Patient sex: F
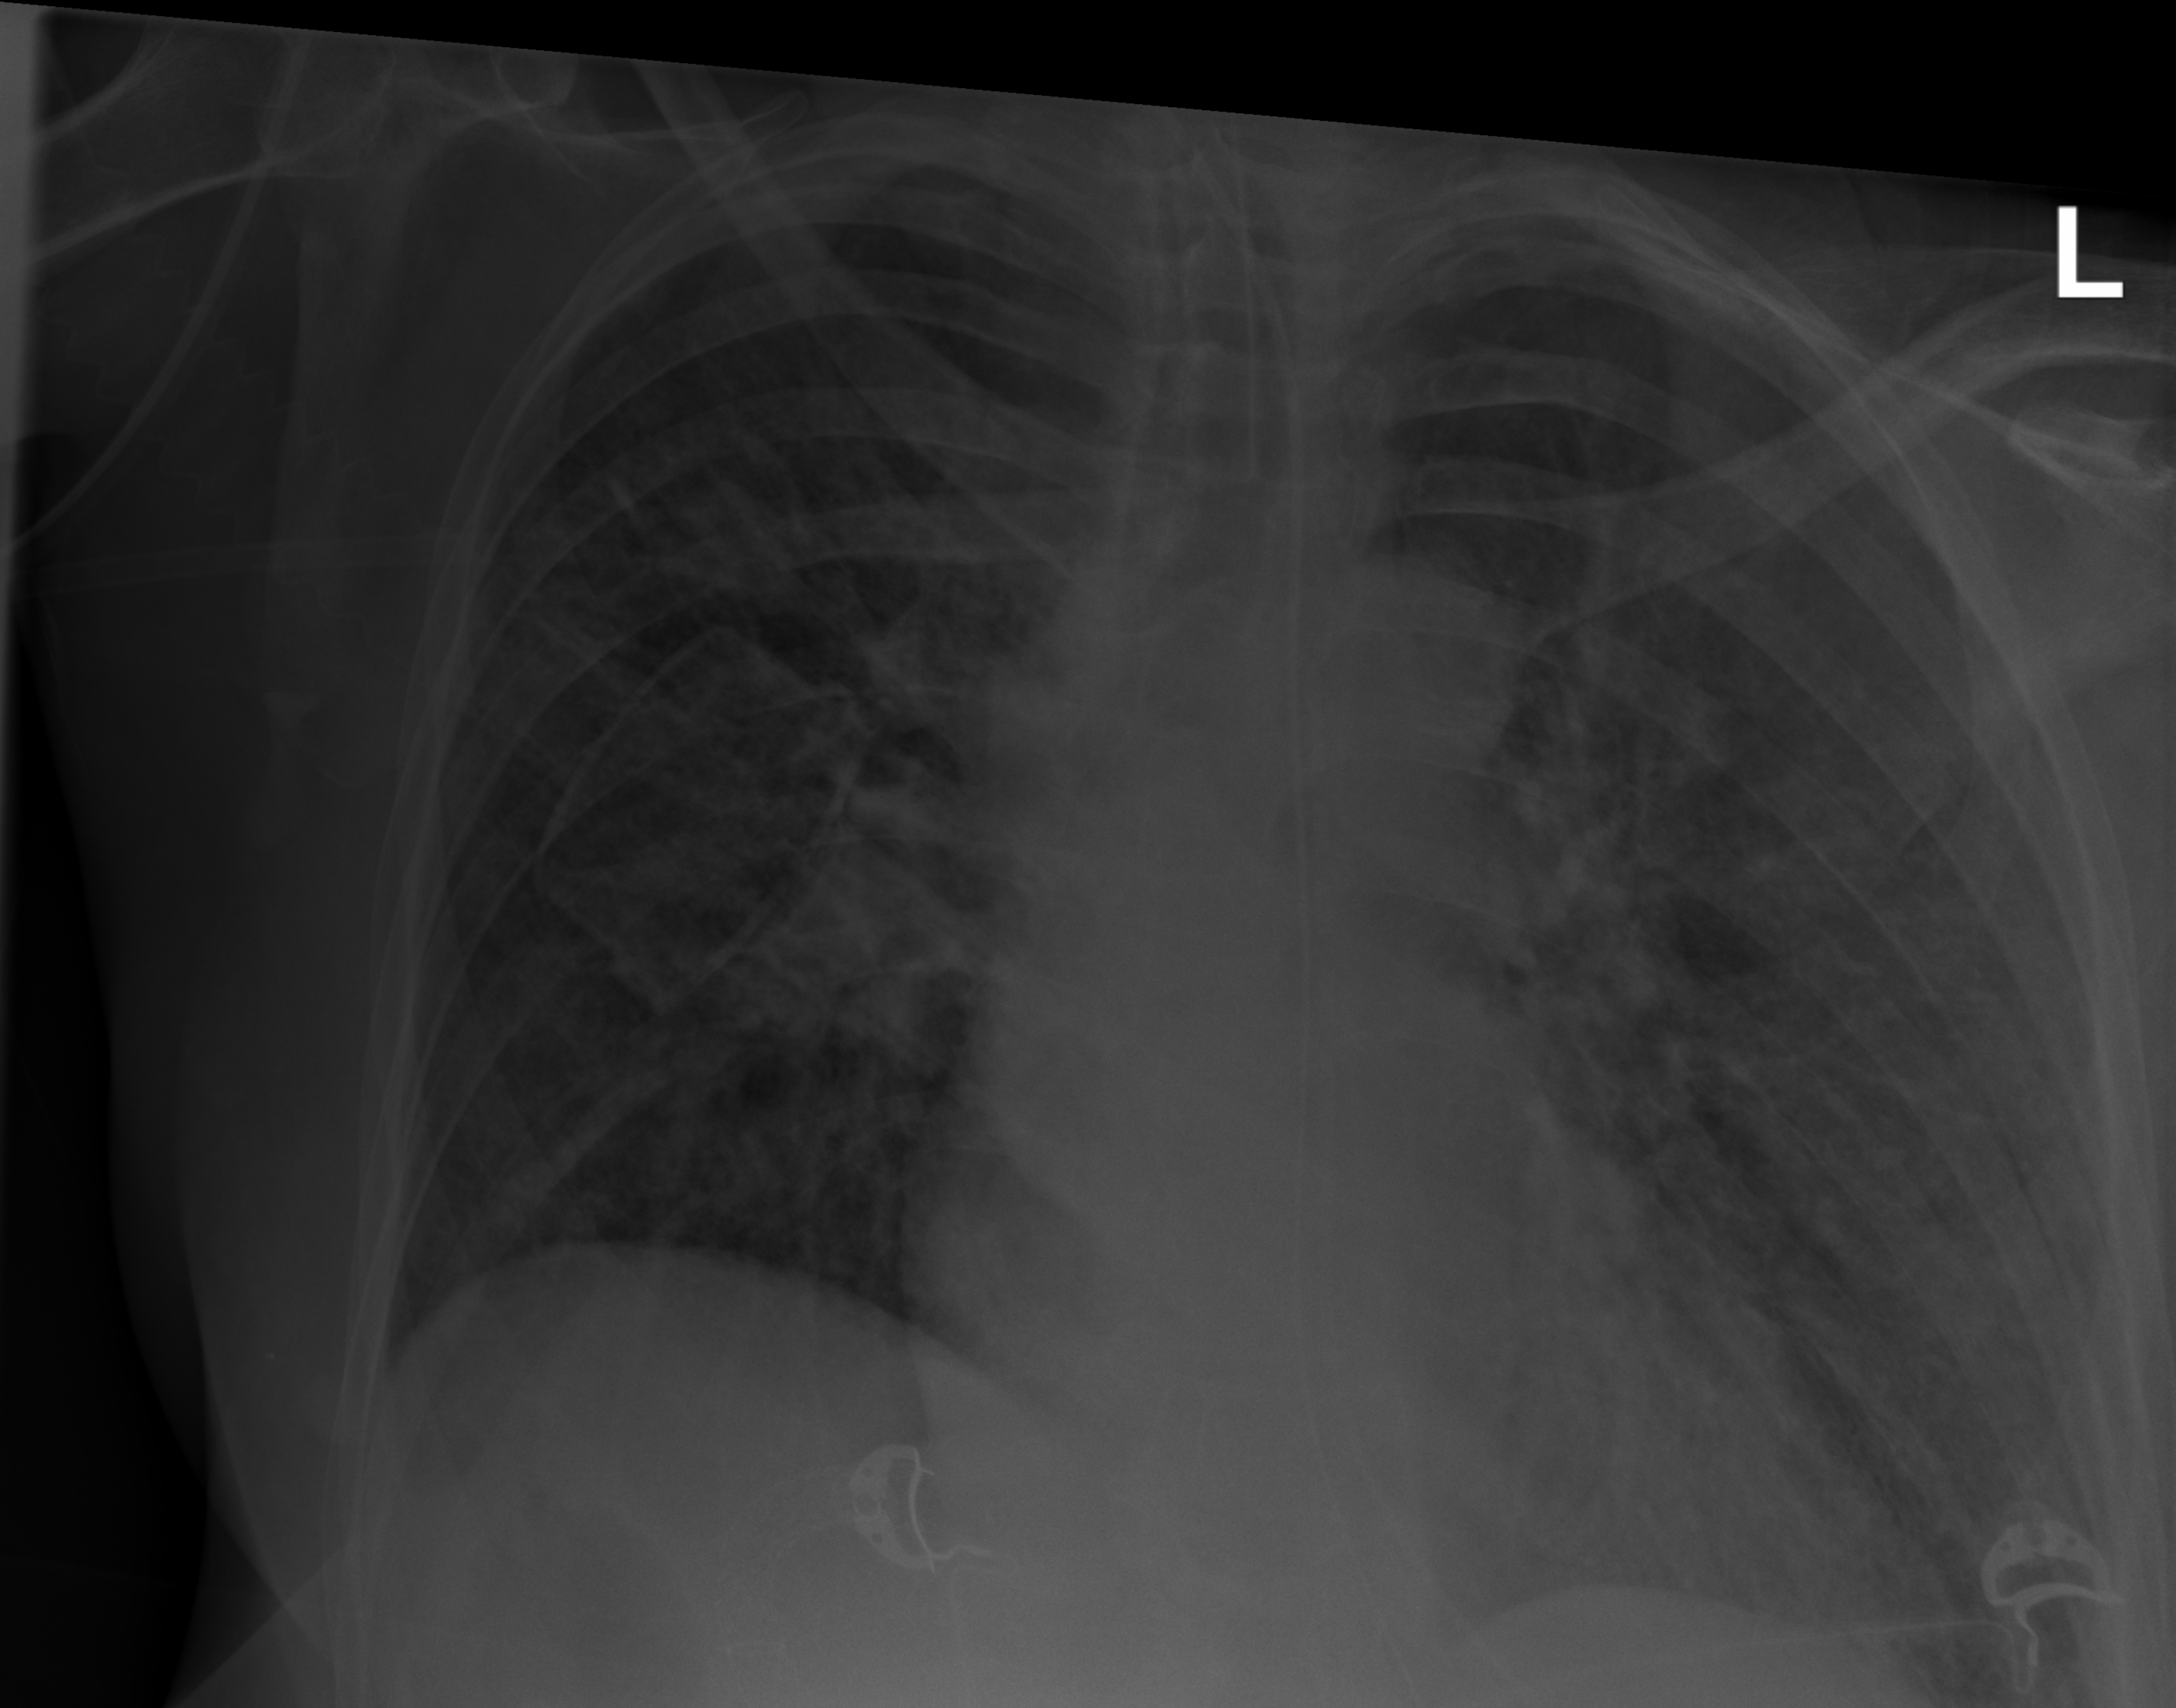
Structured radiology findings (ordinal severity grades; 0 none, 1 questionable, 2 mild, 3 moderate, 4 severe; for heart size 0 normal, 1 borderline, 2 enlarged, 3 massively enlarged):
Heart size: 1
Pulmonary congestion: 3
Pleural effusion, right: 0
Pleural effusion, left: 0
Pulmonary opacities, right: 2
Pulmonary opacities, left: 3
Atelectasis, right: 1
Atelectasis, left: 2